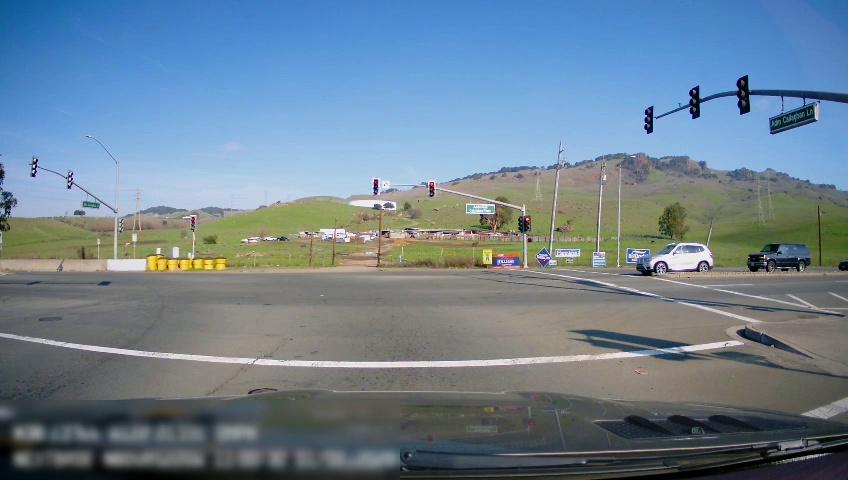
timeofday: Day
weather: Sunny
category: Drivable Space
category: Vehicles | SUV
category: Vehicles | SUV
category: Vehicles | Car
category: Lanes | Opposite Lane
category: Traffic | Lights
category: Traffic | Lights
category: Traffic | Lights
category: Traffic | Lights
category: Traffic | Lights
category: Traffic | Lights
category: Traffic | Lights
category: Traffic | Signs
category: Traffic | Lights
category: Traffic | Lights
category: Traffic | Signs
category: Traffic | Lights
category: Traffic | Lights
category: Traffic | Signs